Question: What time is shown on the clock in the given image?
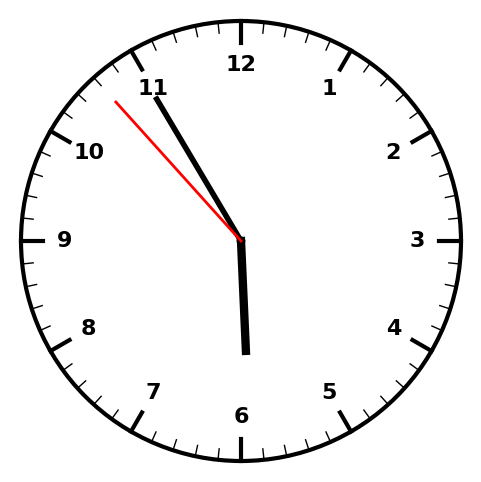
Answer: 05:54:53